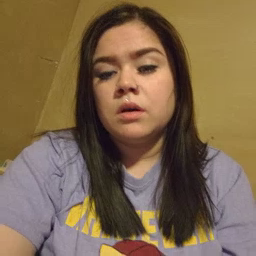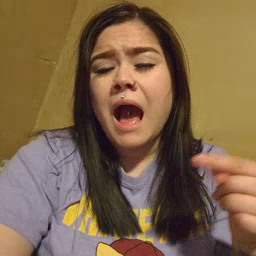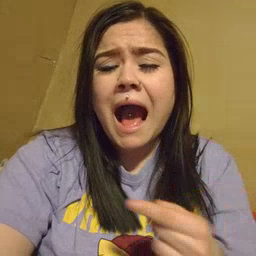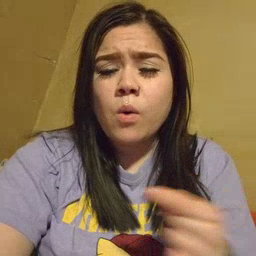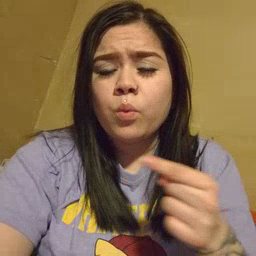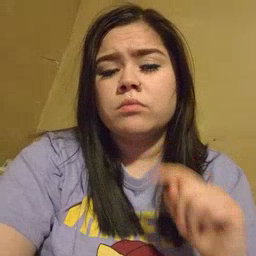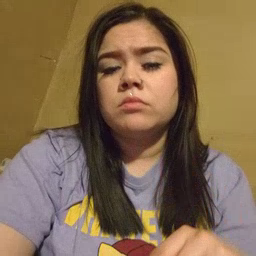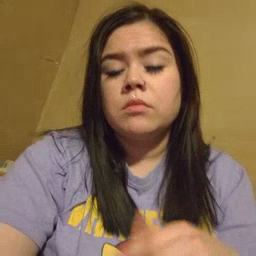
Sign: owie